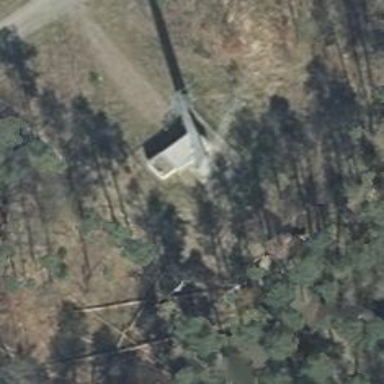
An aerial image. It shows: Mast tower used for communication.